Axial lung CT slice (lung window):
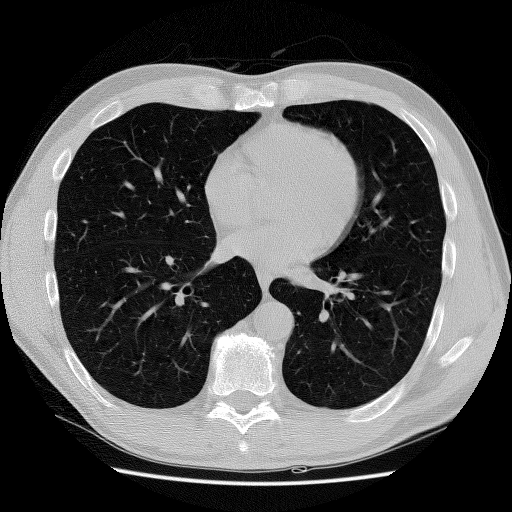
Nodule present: no